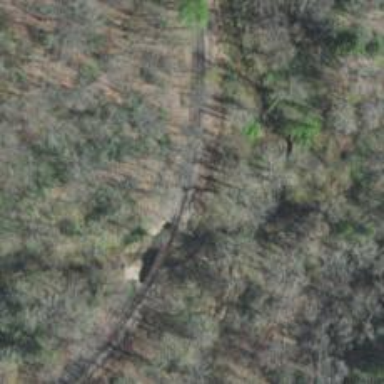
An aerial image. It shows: Railway track.